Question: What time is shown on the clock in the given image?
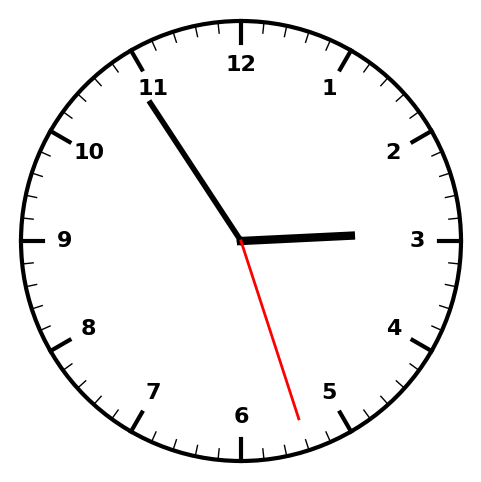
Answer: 02:54:27